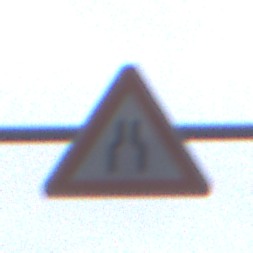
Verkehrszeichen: VerengteFahrbahn
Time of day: MorningAfternoon
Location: Outdoor (Urban)
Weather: Overcast
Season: NotSpecified
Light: Natural